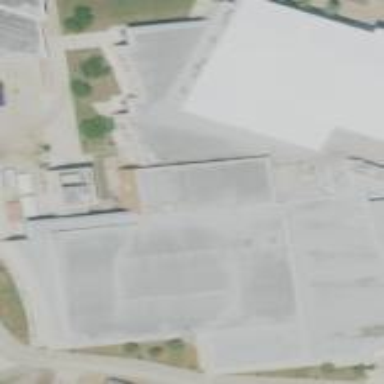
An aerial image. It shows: Building that houses fitness center.